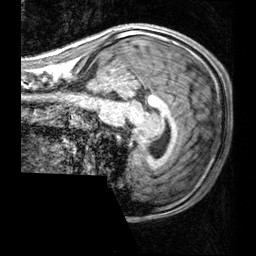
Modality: T1w
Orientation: sagittal
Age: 21
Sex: male
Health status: healthy
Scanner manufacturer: siemens
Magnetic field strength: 3 T
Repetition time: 2.3 s
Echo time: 0.00303 s